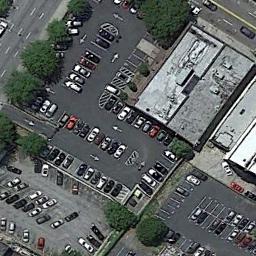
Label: parking_lot